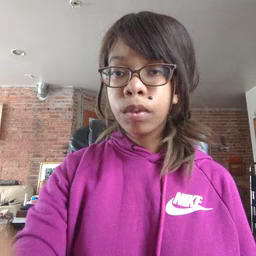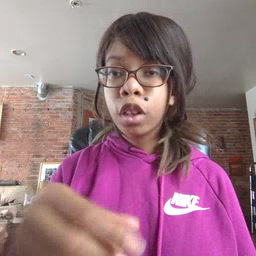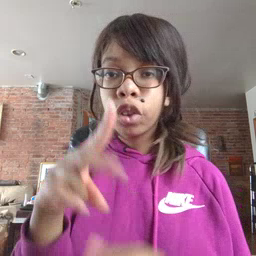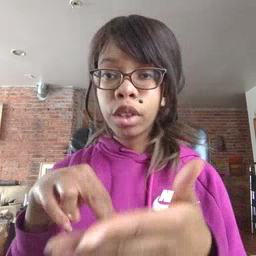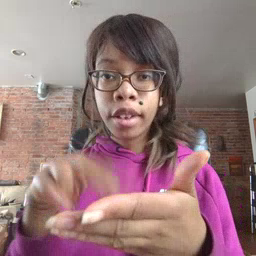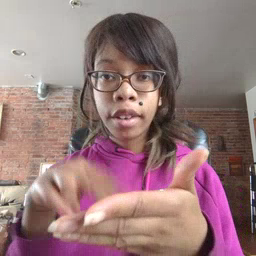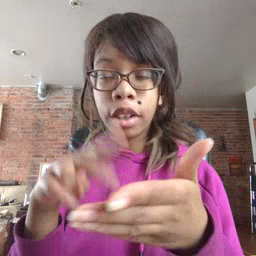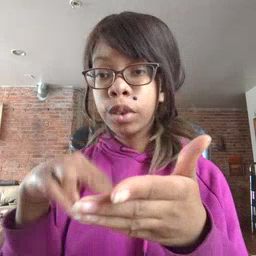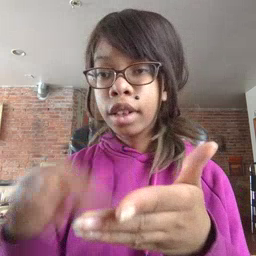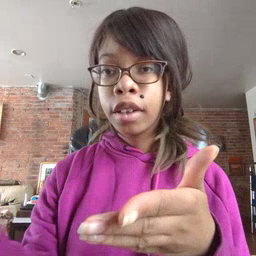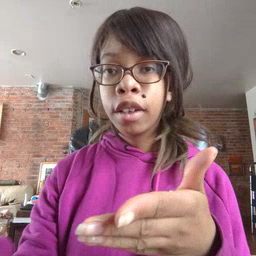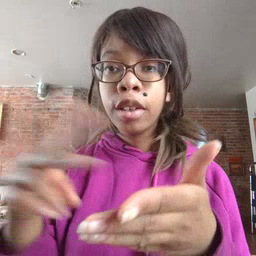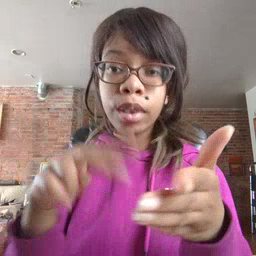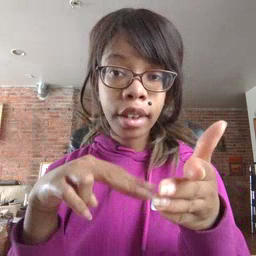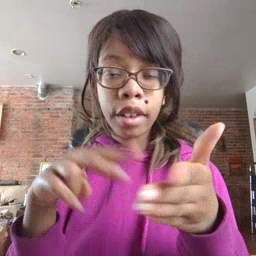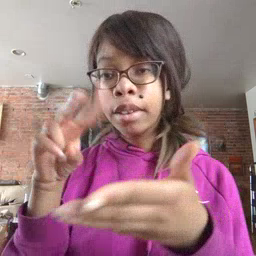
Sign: read